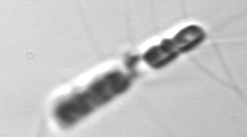
Label: Chaetoceros